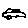
Label: car